Field crop: tomato
Growth stage: 1
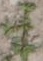
Species: portulaca